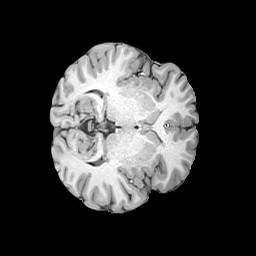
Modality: T1w
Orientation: axial
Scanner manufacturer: siemens
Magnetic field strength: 3 T
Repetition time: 2 s
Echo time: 0.0024 s